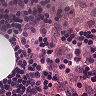
Metastatic tissue present: no